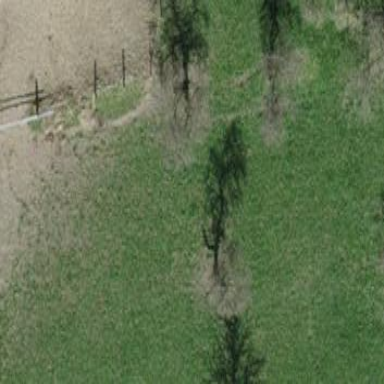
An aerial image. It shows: Orchard.